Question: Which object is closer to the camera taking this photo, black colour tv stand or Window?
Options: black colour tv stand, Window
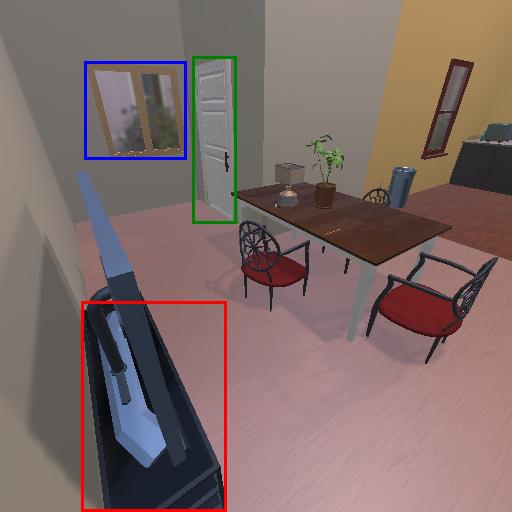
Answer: black colour tv stand